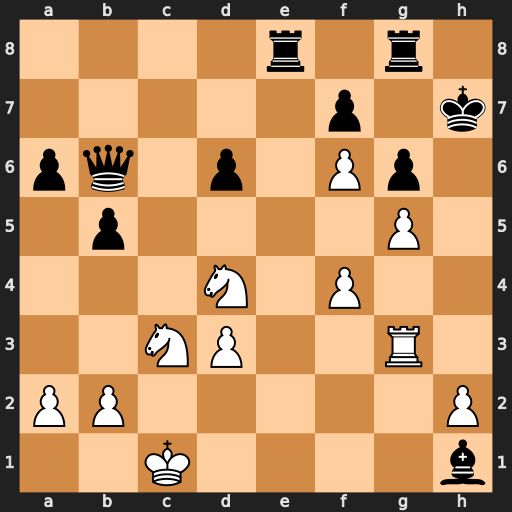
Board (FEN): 4r1r1/5p1k/pq1p1Pp1/1p4P1/3N1P2/2NP2R1/PP5P/2K4b
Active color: w
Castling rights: -
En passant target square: -
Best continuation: Rh3#